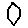
Label: hexagon